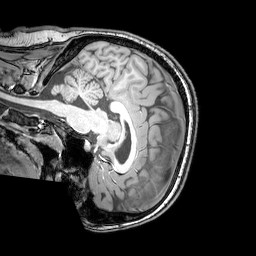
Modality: T1w
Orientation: sagittal
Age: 24
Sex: female
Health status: healthy
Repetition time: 0.081 s
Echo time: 0.037 s